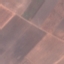
Land use / land cover: AnnualCrop